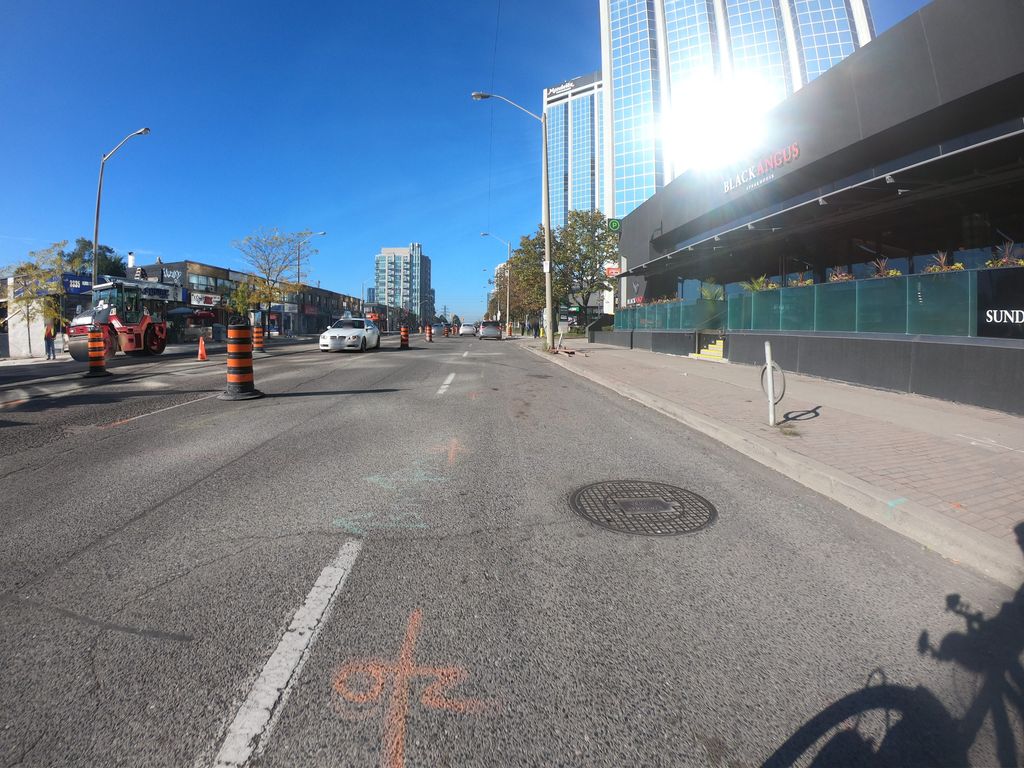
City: toronto